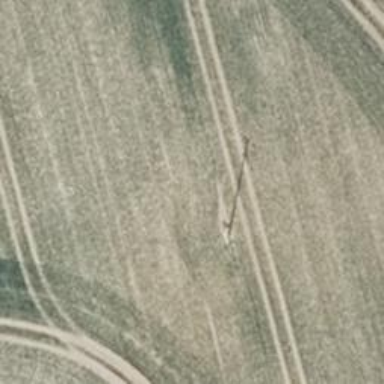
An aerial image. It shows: Minor power line with three cables.